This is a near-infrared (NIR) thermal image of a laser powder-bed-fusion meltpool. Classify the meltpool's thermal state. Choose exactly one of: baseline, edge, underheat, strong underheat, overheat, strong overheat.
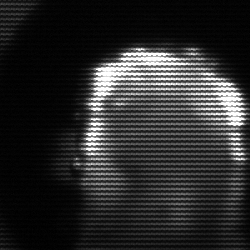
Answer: baseline